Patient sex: M
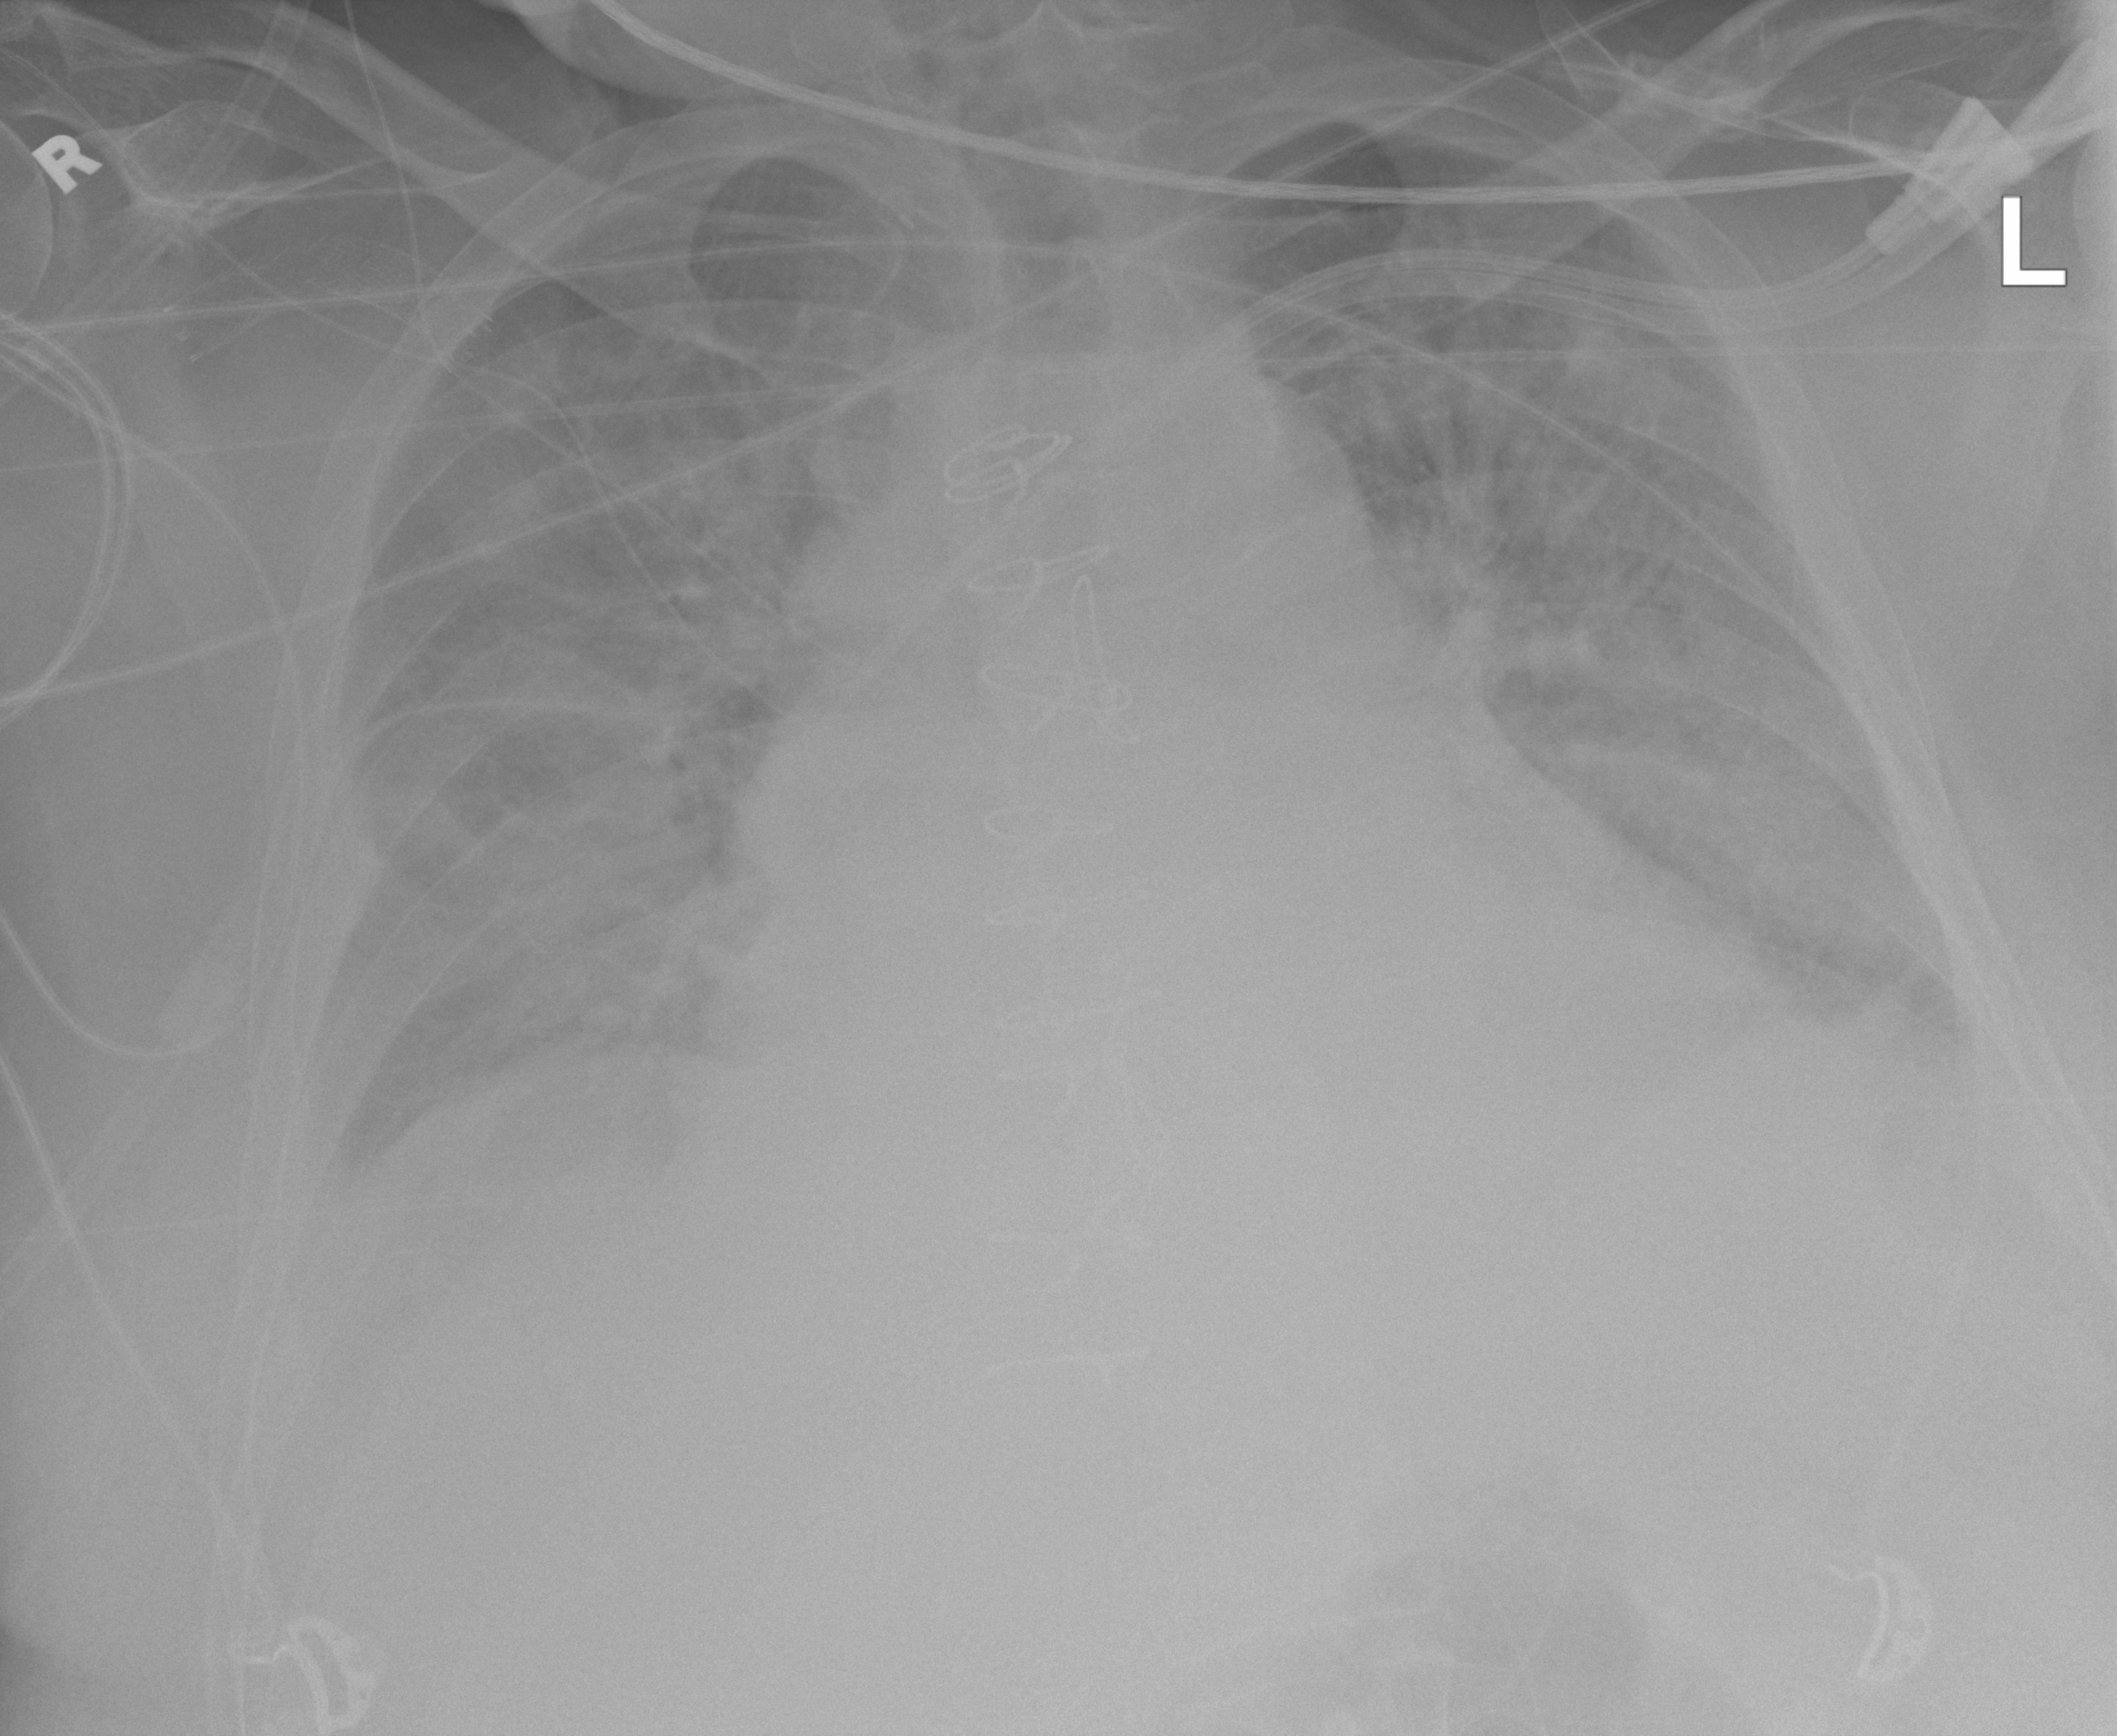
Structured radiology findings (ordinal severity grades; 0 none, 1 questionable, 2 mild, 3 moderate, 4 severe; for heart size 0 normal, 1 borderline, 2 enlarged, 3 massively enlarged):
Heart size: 2
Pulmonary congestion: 3
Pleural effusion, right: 2
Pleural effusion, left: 2
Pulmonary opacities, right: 3
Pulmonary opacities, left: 3
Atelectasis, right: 2
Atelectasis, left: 3